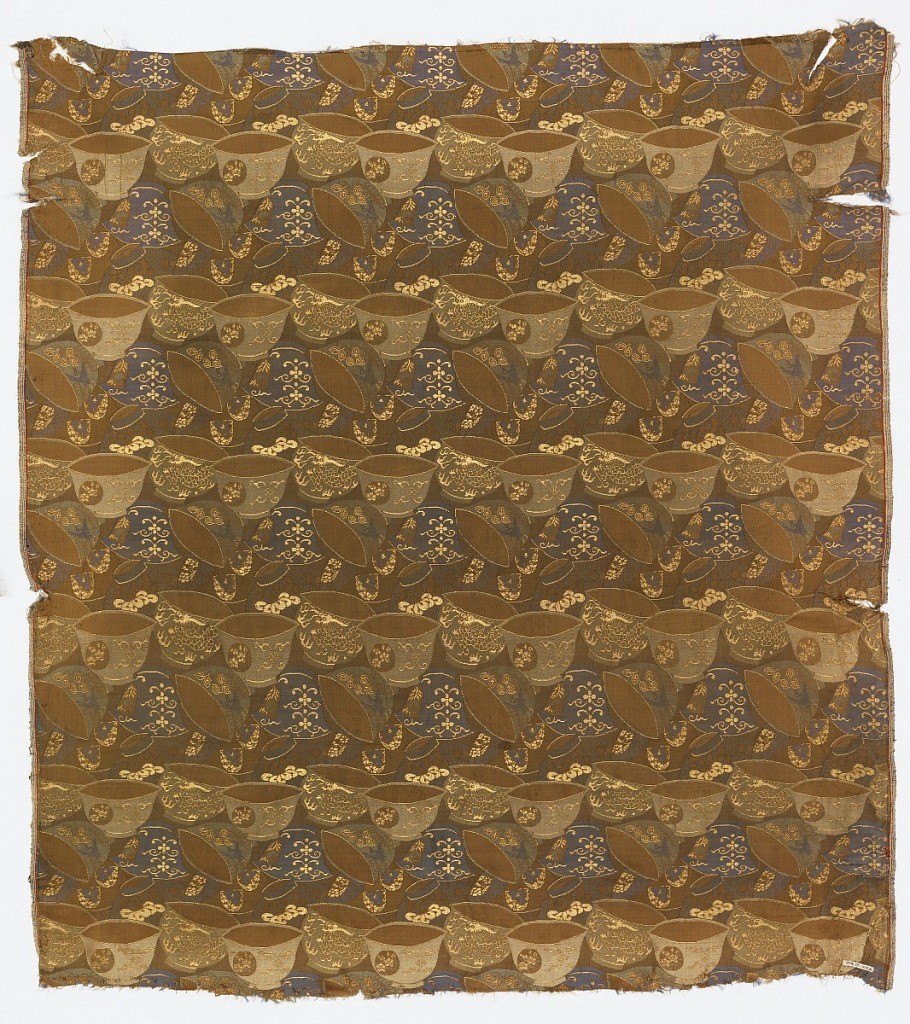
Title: Textile
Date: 19th century
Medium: silk and metallic yarns Technique: compound satin woven
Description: Brown twill background with closely spaced allover design of teacups in extra wefts of light and dark blue, tan, white, green silks and gold strips applied to paper. Inside portion of teacups in brown satin. Extra weft threads floated out loose on reverse with three selveges present.